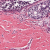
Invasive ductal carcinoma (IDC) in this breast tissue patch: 1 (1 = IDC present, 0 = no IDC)